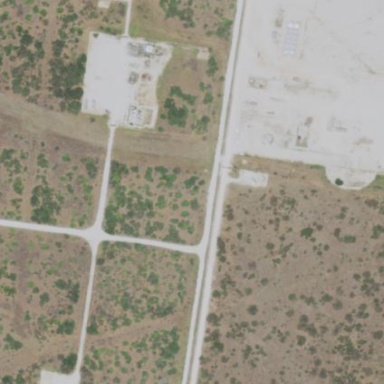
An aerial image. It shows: Field gathering substation.